Question: Is it possible to insert a new core data record with the relationships intact and no 'NSManagedObject' subclasses?
My setup is like so:

The code so far is:
'''
NSManagedObjectContext *context = [self managedObjectContext];
NSManagedObject *author = [NSEntityDescription
insertNewObjectForEntityForName:@"Author"
inManagedObjectContext:context];
[author setValue:@"Jim" forKey:@"name"];
[author setValue:@"jim@g.com" forKey:@"email"];
NSManagedObject *topic = [NSEntityDescription
insertNewObjectForEntityForName:@"Topic"
inManagedObjectContext:context];
[topic setValue:@"Auto" forKey:@"title"];
NSManagedObject *post = [NSEntityDescription
insertNewObjectForEntityForName:@"Post"
inManagedObjectContext:context];
[post setValue:@"Test Bank" forKey:@"body"];
[post setValue:[NSDate date] forKey:@"creationDate"];
[post setValue:@"Testland" forKey:@"title"];
NSError *error;
if (![context save:&error]) {
NSLog(@"Whoops, couldn't save: %@", [error localizedDescription]);
}
'''
This obviously doesn't add any relationships... I have seen this on another SO post:
'''
[[post mutableSetValueForKey:@"Author"] addObject:author];
'''
But this gives an 'unrecognized selector sent to instance' error
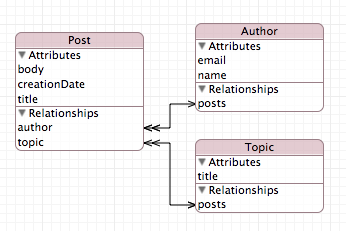
Answer: First, property/relationships name are case sensistive (so instead of '@"Author"' use '@"author"').
The cardinality of your relationship from 'Post' to 'Author' is: to-one hence:
'''
[post setValue:author forKey:@"author"];
'''
should set the relationship.
(the mutable set version will work from 'Author' to 'Post' where the cardinality is to-many)